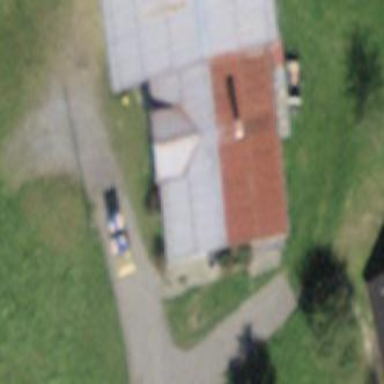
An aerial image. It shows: Farm building.